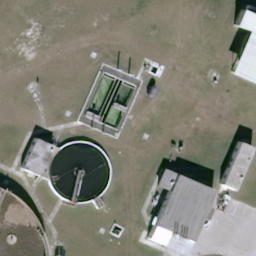
Label: storage tanks